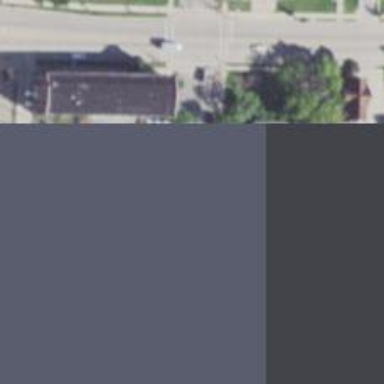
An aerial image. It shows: Residential road with separate sidewalk.